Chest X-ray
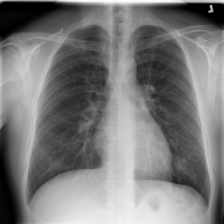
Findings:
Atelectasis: negative
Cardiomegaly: negative
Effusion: negative
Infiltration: negative
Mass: negative
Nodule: negative
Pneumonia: negative
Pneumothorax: negative
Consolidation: negative
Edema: negative
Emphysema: negative
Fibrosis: negative
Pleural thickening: negative
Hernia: negative